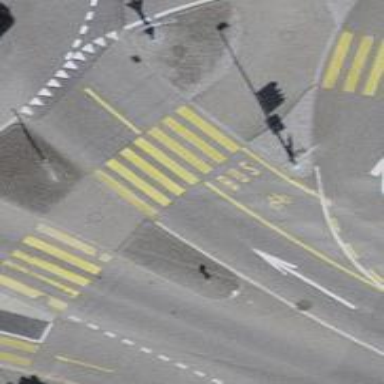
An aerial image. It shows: Uncontrolled zebra crossing with notable zebra markings.